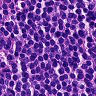
Metastatic tissue present: no